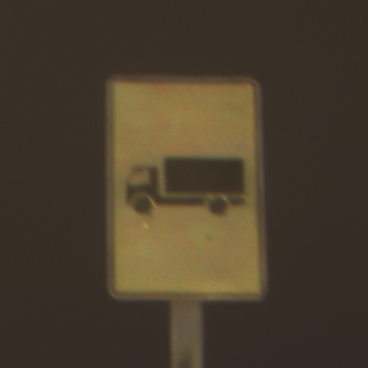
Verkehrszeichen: KFZZulaessigeGesamtmasse3Komma5TOhnePfeilsymbol
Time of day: Night
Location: Outdoor (Urban)
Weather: Overcast
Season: NotSpecified
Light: Artificial